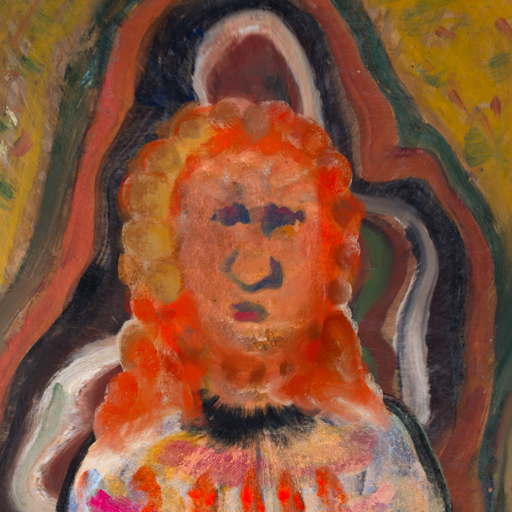
Background: AfterRaid, Head And Neck Front: Boggyland, Face Front: In_The_Sun, Bust: Childish, Hair Front: Rupkatha, Head Accessory: Blank, Second Necklace: Blank, Necklace: Blank, Baby: Blank